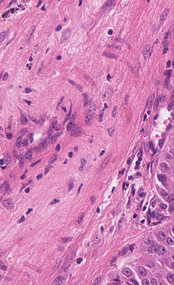
Tumor epithelial tissue: yes
Tumor-associated stroma tissue: yes
Normal tissue: no